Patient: sex F, age 76
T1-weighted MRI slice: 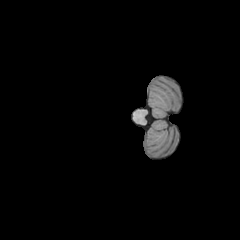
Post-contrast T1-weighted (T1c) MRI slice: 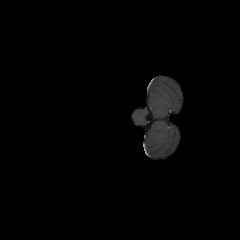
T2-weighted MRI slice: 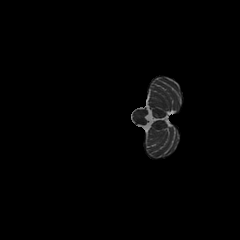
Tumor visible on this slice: no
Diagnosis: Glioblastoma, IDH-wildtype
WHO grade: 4